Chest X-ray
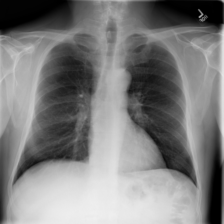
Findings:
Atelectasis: negative
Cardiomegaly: negative
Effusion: negative
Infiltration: negative
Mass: negative
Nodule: negative
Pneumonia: negative
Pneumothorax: negative
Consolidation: negative
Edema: negative
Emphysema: negative
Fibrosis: negative
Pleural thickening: negative
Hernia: negative